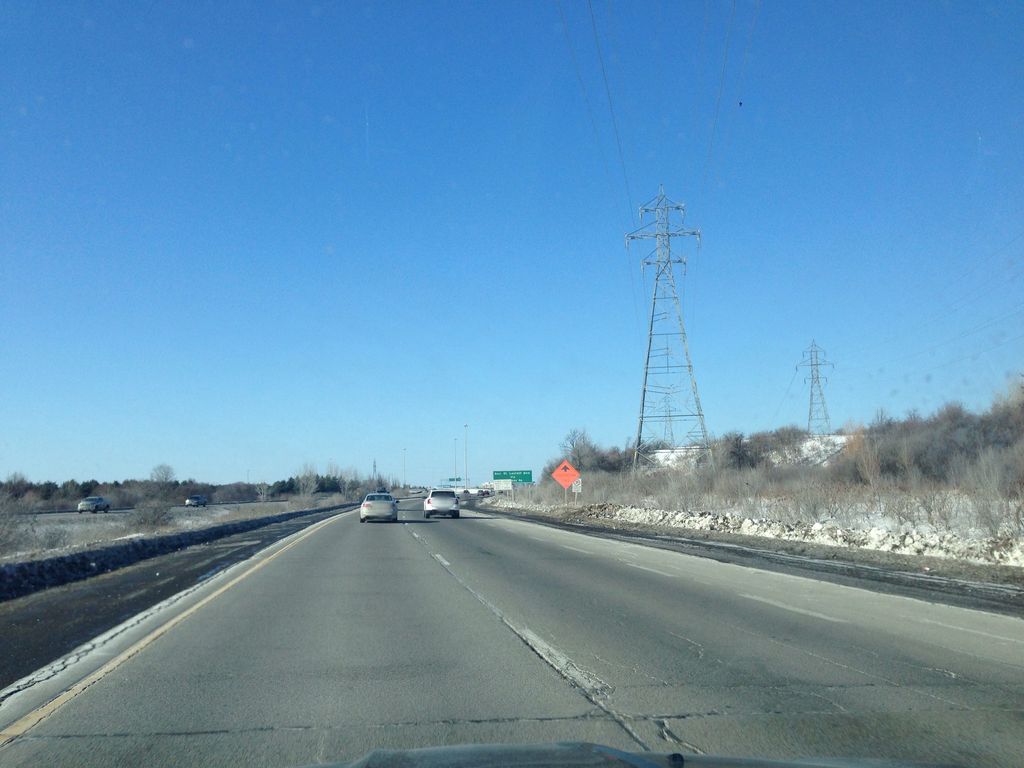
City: ottawa-gatineau